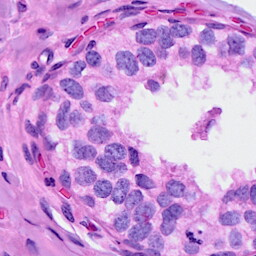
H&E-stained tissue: Breast